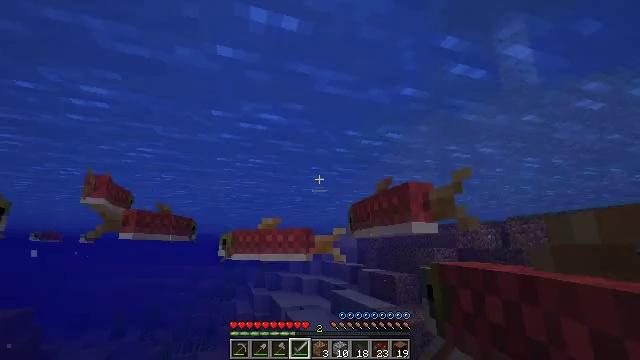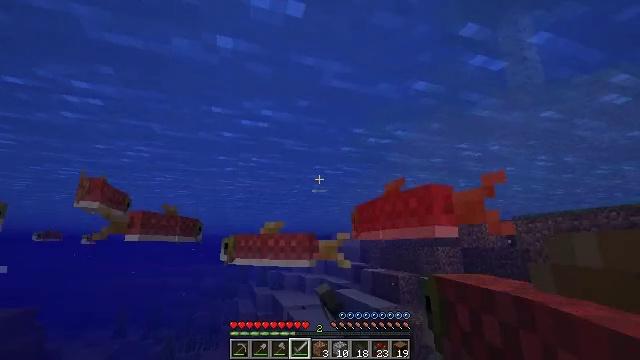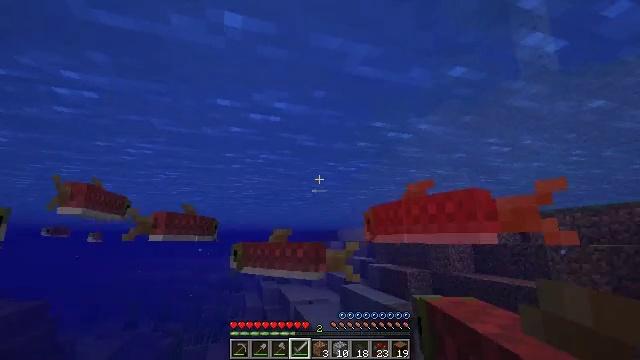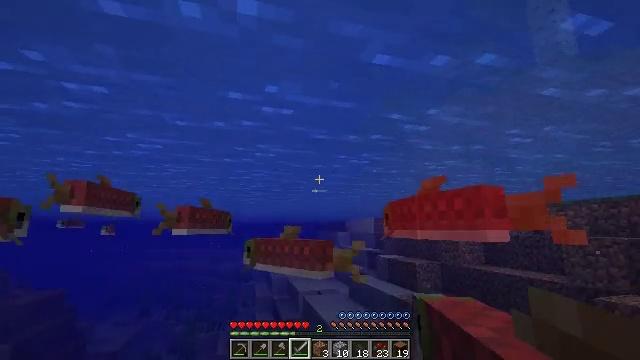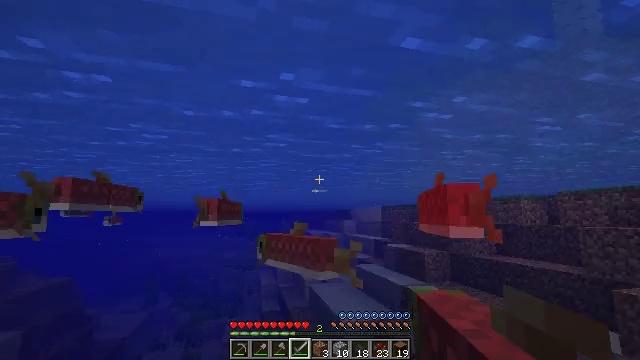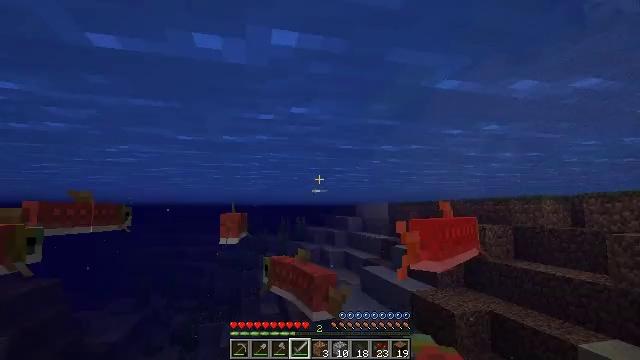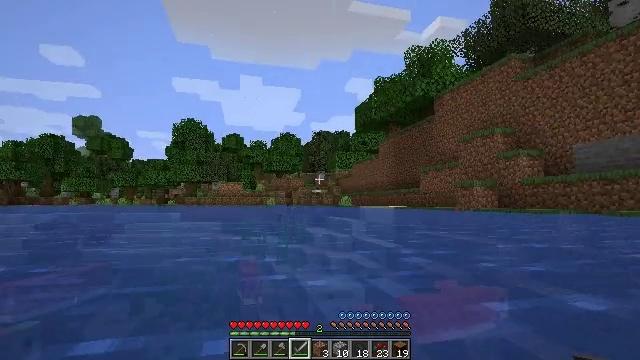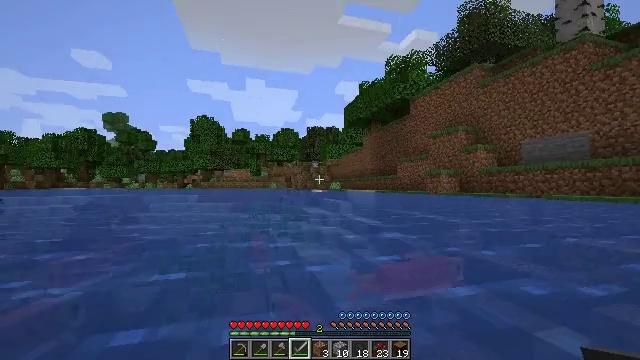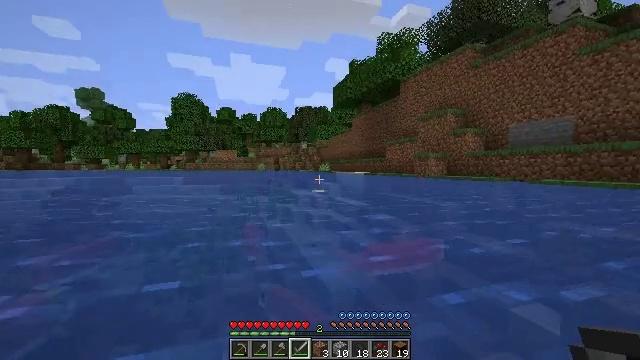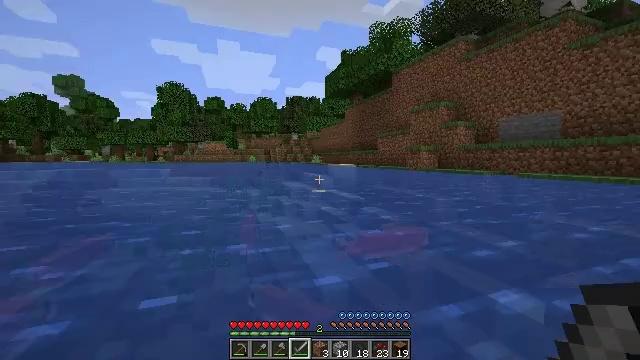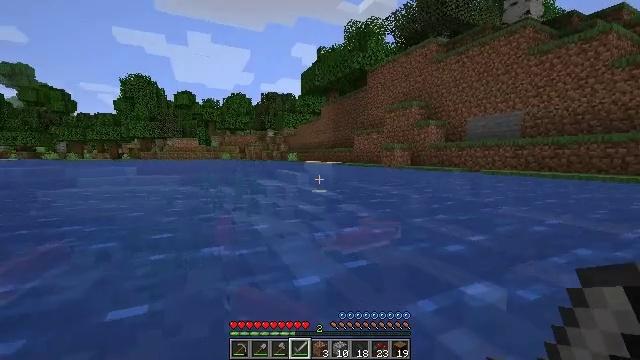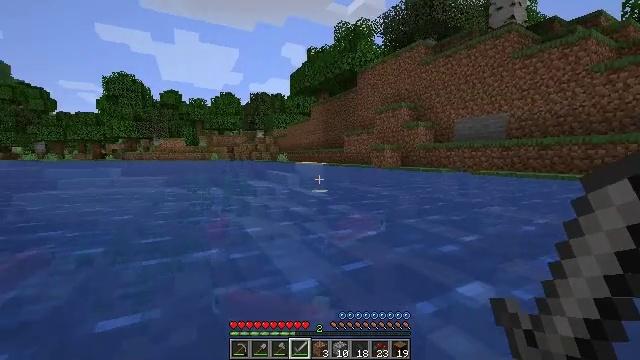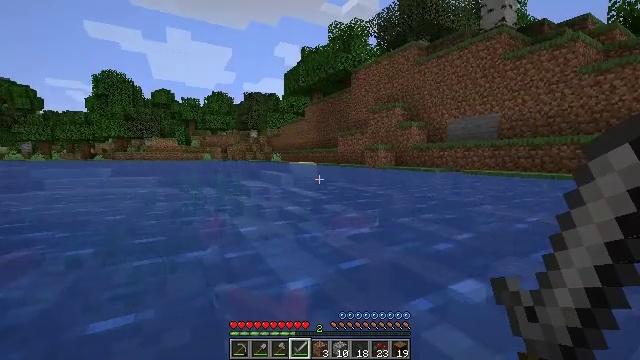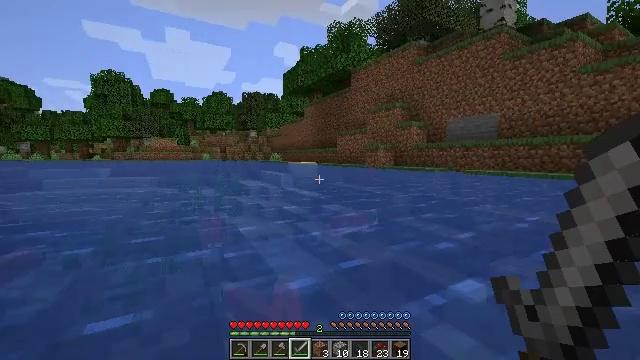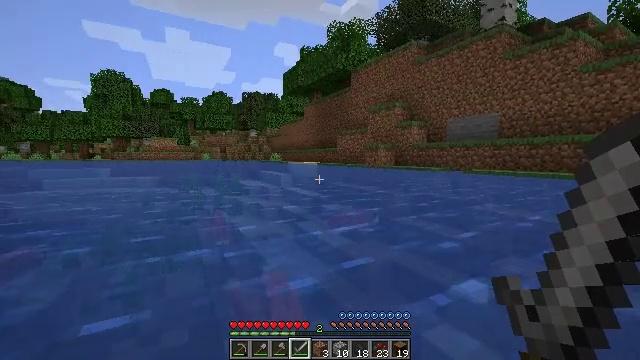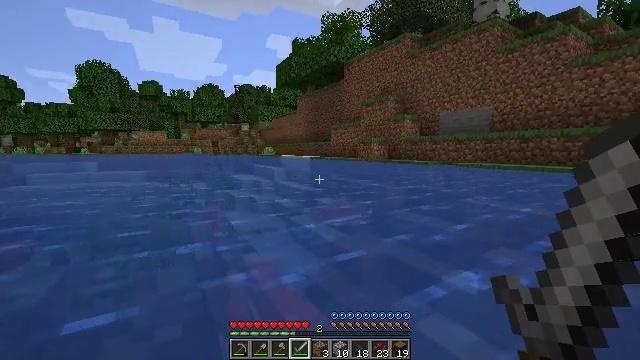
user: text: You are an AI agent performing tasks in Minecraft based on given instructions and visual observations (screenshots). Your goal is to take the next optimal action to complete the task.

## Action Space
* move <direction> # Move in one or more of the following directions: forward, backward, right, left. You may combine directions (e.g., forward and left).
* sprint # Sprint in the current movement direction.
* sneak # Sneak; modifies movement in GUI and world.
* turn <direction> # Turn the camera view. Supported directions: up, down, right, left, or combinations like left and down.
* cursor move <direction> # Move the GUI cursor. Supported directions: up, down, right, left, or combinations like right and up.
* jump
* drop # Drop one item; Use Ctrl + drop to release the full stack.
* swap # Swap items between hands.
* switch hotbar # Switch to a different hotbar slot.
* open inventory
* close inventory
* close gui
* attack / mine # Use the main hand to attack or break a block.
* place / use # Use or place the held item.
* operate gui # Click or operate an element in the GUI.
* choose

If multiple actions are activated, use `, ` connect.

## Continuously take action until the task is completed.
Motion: motion action
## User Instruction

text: Kill aquatic mobs.
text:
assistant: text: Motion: move forward, sprint, attack / mine
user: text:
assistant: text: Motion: move forward, sprint, turn left and down
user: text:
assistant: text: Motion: sprint, turn left and down
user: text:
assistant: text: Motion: sprint, turn down
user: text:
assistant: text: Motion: sprint, turn down
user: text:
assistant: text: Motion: turn down
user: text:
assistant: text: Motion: turn right and down
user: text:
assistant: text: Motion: turn right and down
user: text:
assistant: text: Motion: turn right and down
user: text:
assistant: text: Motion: turn right
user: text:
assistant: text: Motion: turn right
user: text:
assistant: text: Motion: turn right
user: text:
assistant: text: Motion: move forward
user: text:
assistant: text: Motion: move forward
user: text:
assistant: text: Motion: move forward, turn right and down
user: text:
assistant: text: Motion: move forward, turn right and down
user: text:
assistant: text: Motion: move forward, turn right and down
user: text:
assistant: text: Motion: move forward, turn down
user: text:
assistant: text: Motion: move forward, turn down
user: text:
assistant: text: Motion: move forward, sprint, turn right
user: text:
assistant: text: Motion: move forward, sprint, turn right
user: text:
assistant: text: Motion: move forward, sprint, turn right
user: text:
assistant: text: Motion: move forward, sprint
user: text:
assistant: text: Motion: move forward, sprint
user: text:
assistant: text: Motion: move forward, sprint
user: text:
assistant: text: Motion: move forward, sprint, turn up
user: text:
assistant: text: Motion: move forward, sprint, turn up
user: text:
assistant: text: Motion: move forward, sprint
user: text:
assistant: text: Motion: move forward, sprint
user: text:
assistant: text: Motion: move forward, sprint, turn right